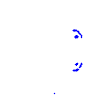
Particle: proton